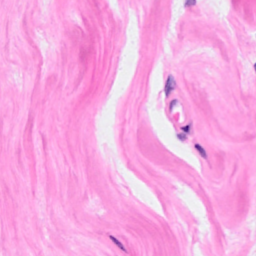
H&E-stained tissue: Breast